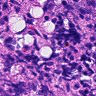
Metastatic tissue present: no